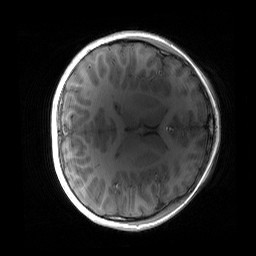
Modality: T1w
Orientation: axial
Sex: male
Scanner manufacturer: siemens
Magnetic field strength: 3 T
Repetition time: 1.9 s
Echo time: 0.00243 s